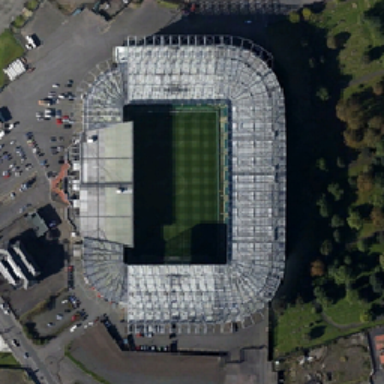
Around the stadium is a silver building with a car parked outside .